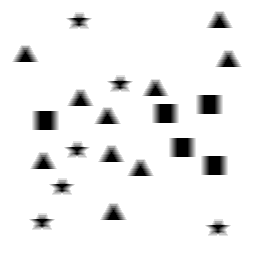
Squares: 5
Triangles: 10
Stars: 6
Total shapes: 21